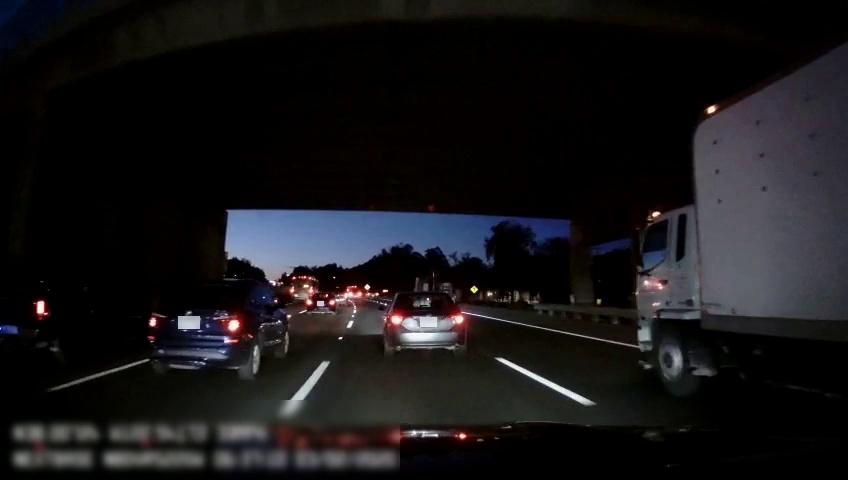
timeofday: Night
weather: Other
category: Drivable Space
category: Vehicles | Other LV
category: Vehicles | Bus
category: Vehicles | SUV
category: Vehicles | Truck
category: Vehicles | Car
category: Vehicles | Car
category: Vehicles | Car
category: Vehicles | Truck
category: Lanes | Current Lane
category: Lanes | Current Lane
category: Lanes | Alternate Lane
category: Lanes | Alternate Lane